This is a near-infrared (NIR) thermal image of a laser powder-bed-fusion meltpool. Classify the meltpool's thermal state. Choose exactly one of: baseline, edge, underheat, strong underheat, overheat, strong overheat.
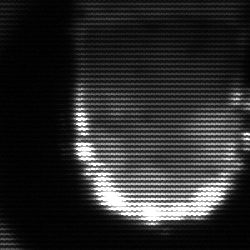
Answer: baseline